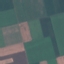
Land use / land cover class: AnnualCrop